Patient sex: M
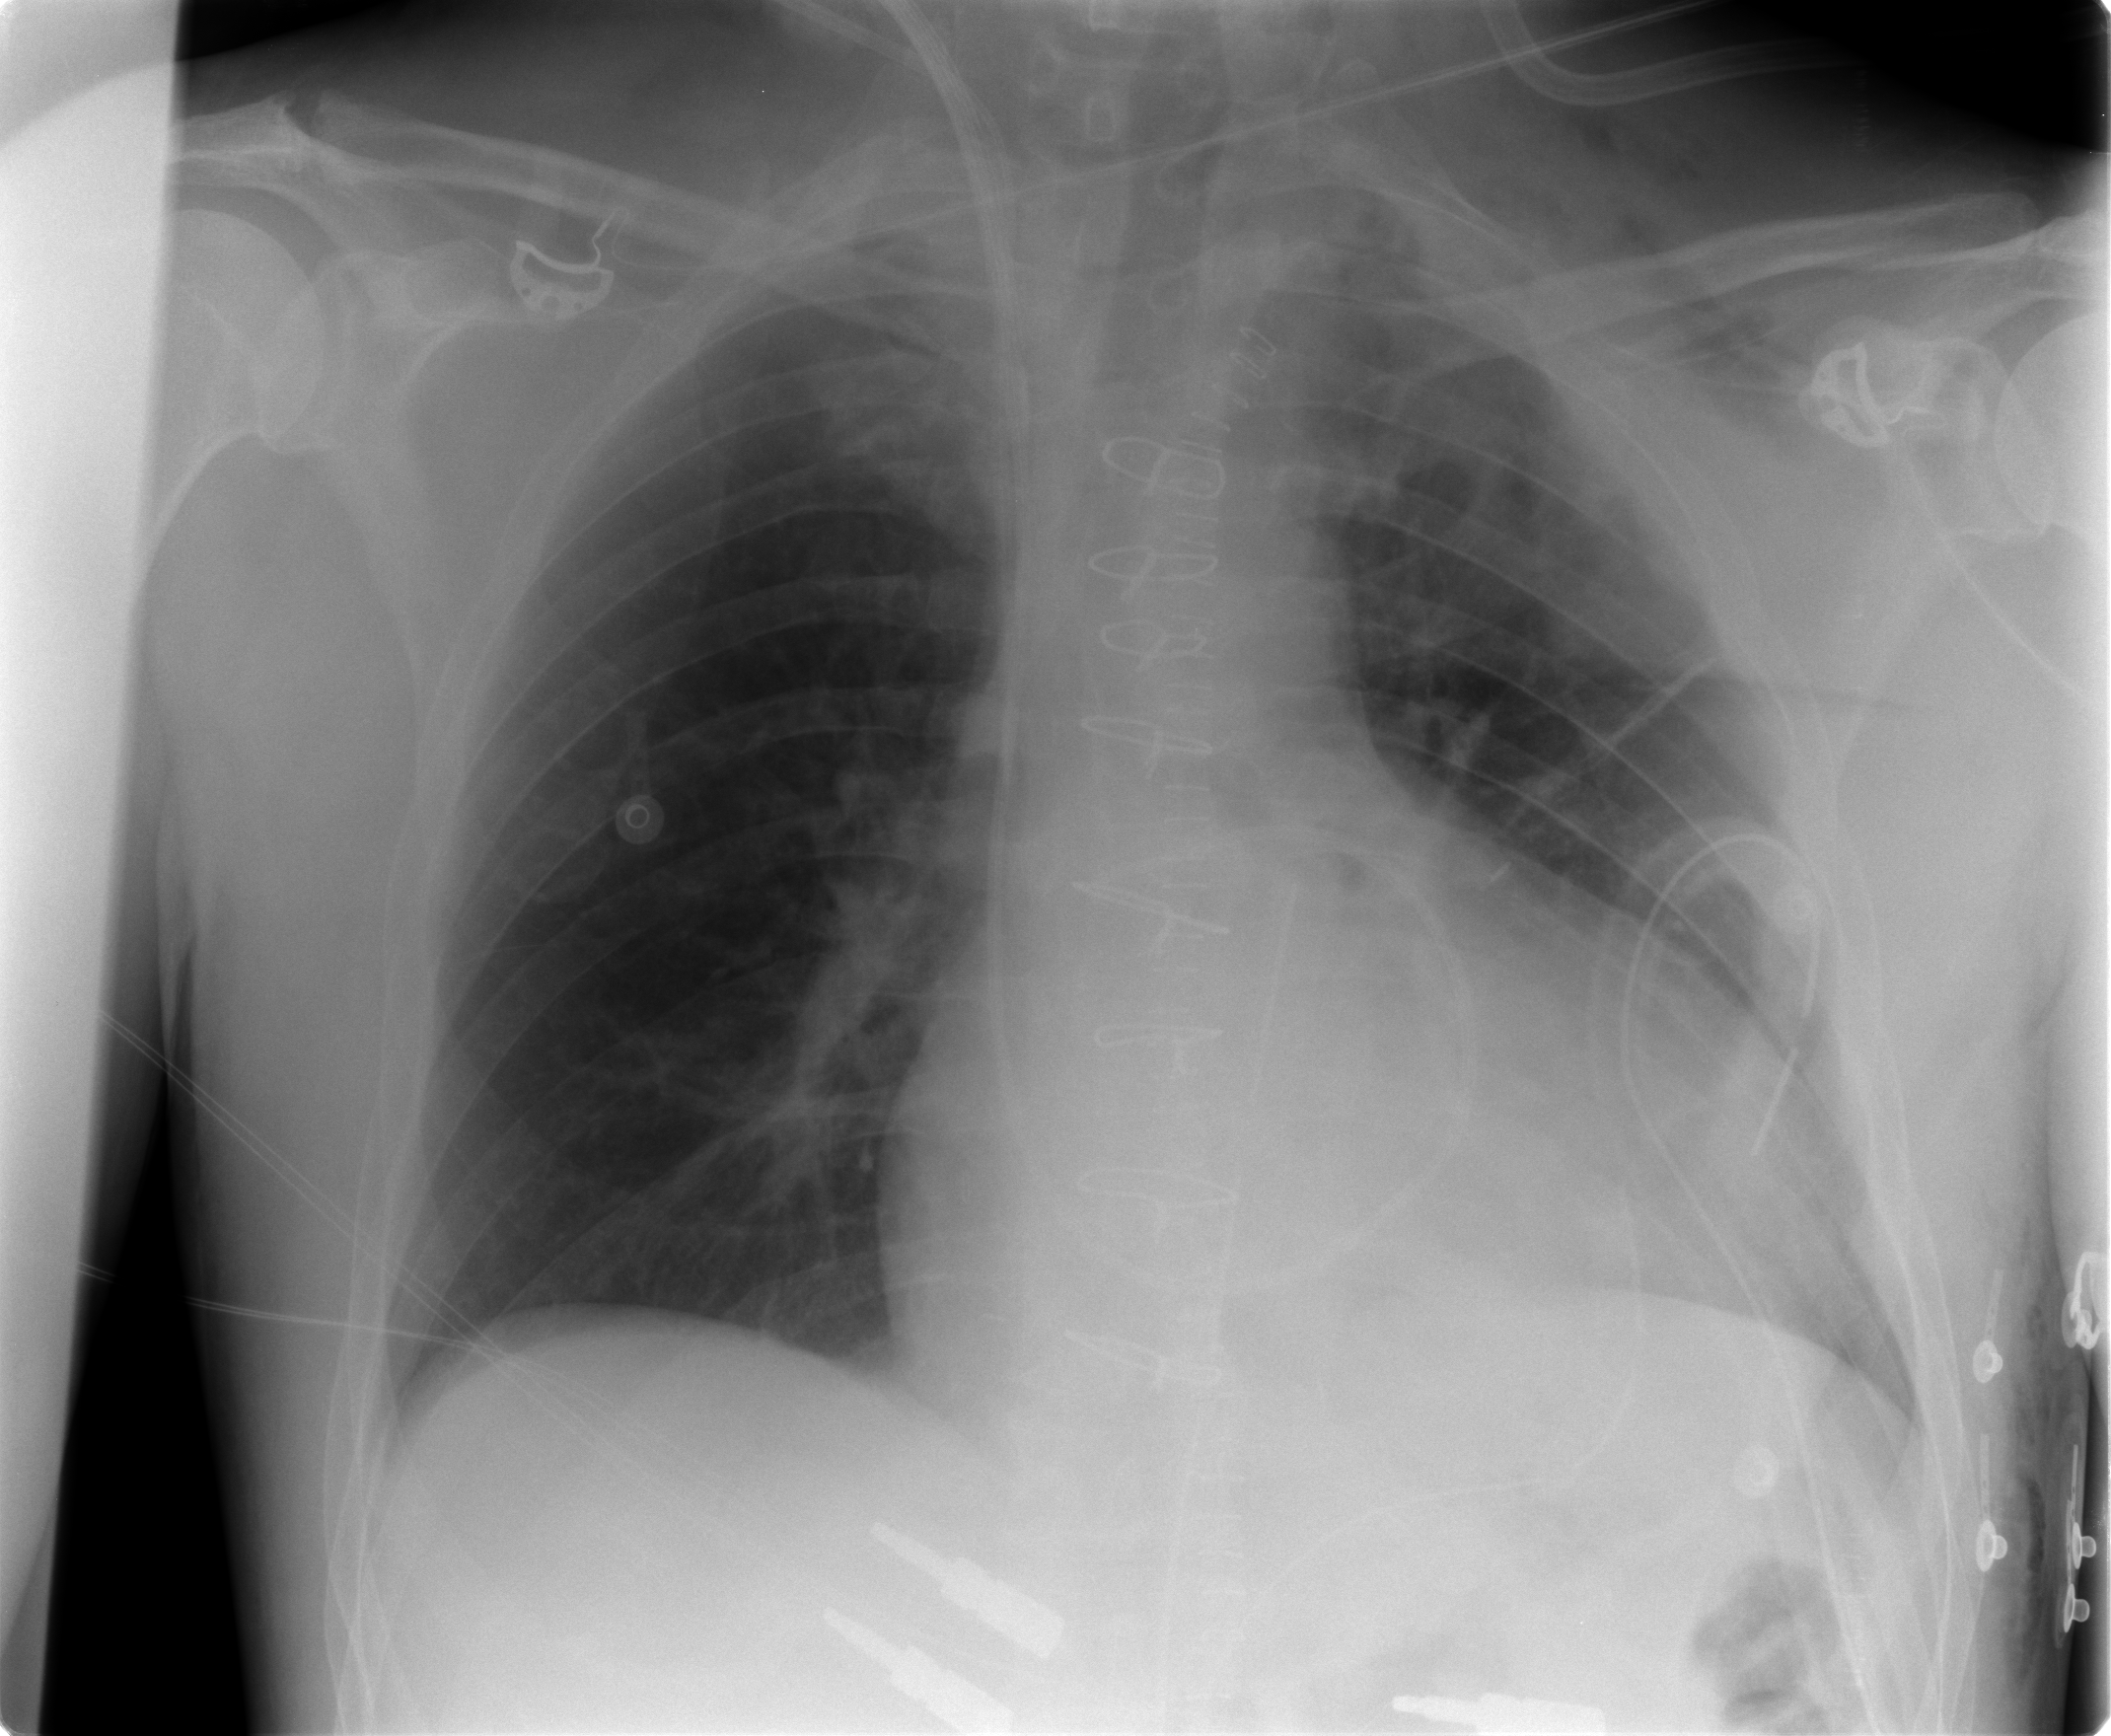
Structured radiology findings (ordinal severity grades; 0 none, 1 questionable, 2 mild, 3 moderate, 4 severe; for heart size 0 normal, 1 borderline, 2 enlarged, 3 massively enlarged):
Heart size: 2
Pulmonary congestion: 0
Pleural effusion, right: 0
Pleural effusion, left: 0
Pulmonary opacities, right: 0
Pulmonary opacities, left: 0
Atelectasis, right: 0
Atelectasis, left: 2